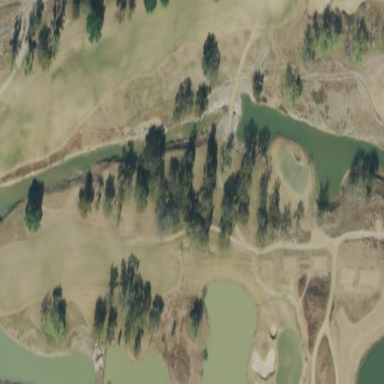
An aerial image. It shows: Water hazard on golf course. The hazard is natural water feature.